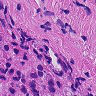
Metastatic tissue present: yes